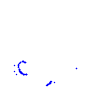
Particle: proton